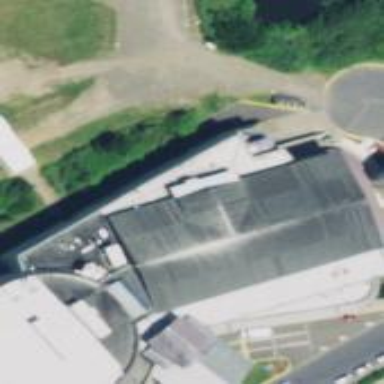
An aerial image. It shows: Casino building.